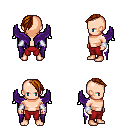
a pixel art fantasy rpg character, male body template, human, light skin, purple wings, red pants, brunette long mohawk hairstyle, white cloth bracers, four views (front, back, left, right), 2x2 character sprite sheet, small pixel art, hard edges, no anti-aliasing